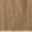
Piece: xx